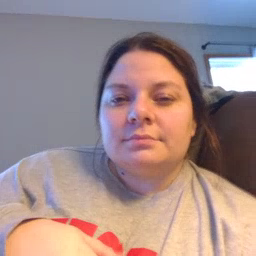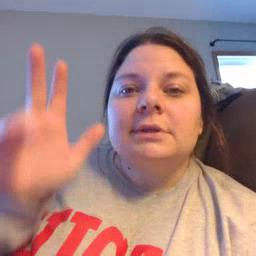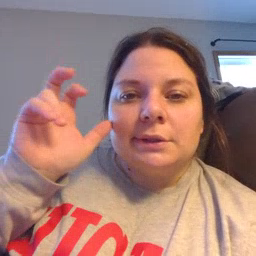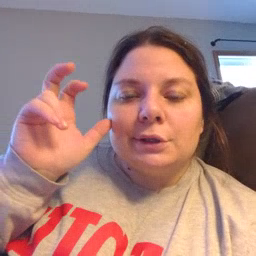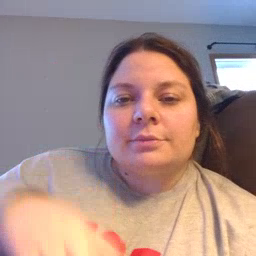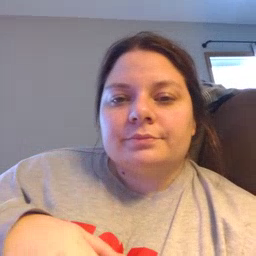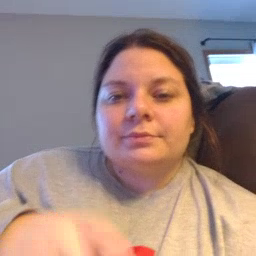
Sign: hear